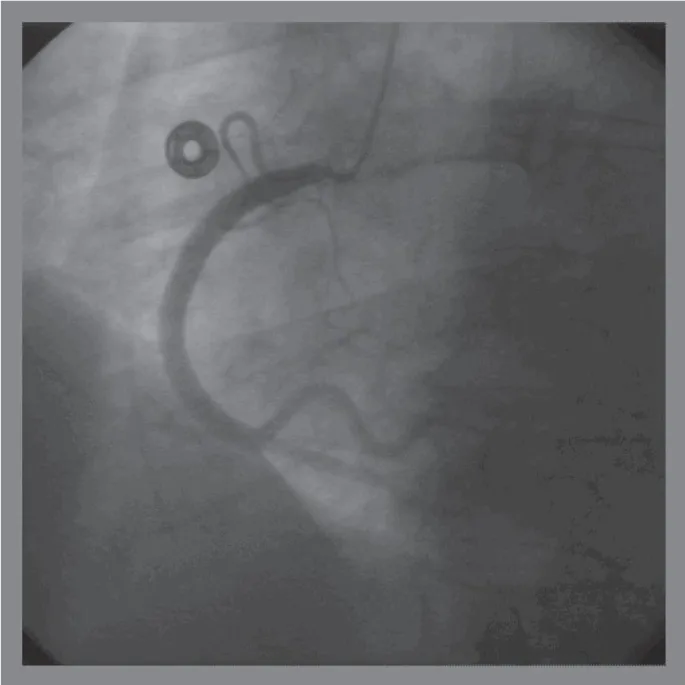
Cannulation of the right coronary artery from right radial access, with 4 french JR4 catheter for diagnostic coronary angiography.
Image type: radiology (x_ray)